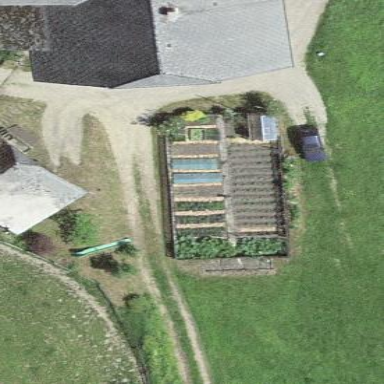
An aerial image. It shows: Garden that is leisure land.